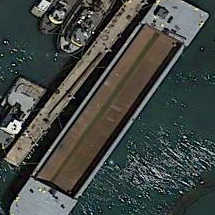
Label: Sand_carrier